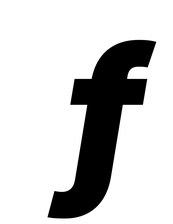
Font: Inter-Italic_Black_Italic